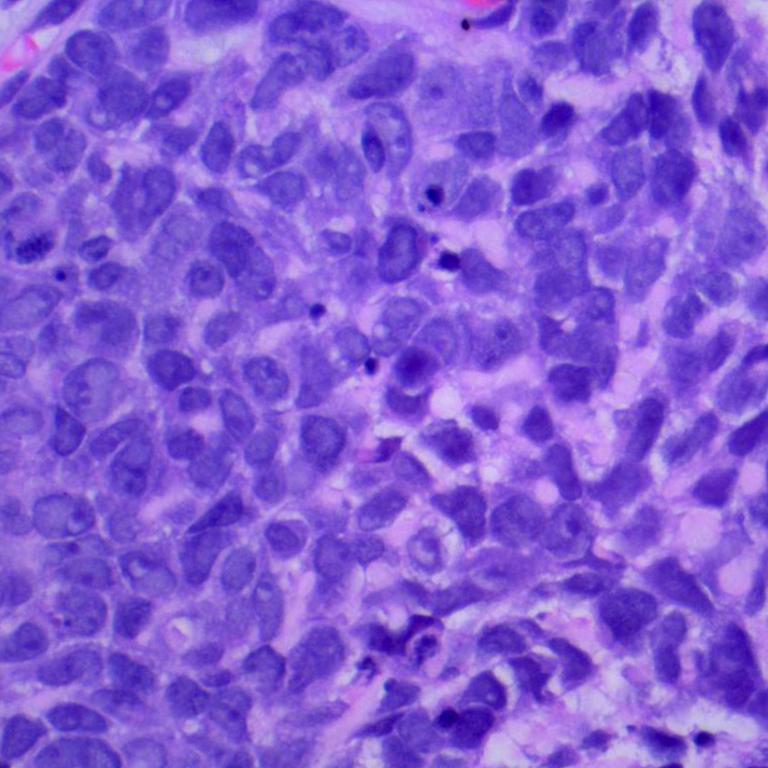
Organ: lung
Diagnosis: squamous carcinomas